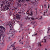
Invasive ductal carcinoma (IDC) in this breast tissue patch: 1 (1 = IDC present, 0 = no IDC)